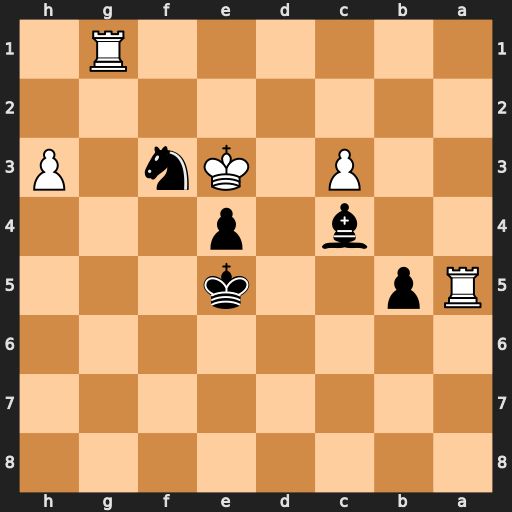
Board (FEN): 8/8/8/Rp2k3/2b1p3/2P1Kn1P/8/6R1
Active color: b
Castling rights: -
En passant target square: -
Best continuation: Nxg1 Ra8 Nxh3